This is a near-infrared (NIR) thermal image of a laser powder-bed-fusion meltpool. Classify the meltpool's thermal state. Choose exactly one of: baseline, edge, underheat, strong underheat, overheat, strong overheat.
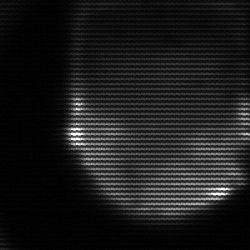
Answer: edge